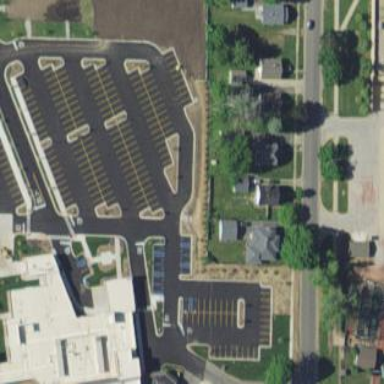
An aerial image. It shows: Parking area with asphalt surface.